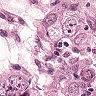
Metastatic tissue present: yes